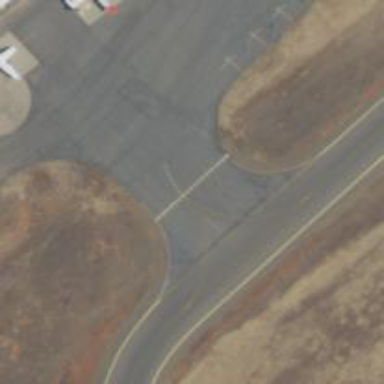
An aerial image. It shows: Image of taxiway at airport.